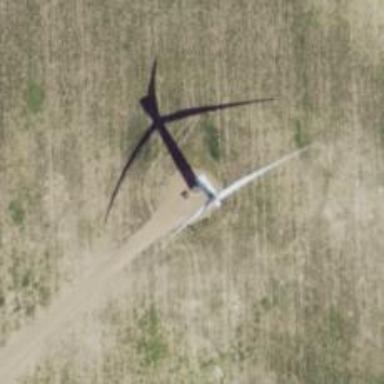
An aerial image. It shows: Wind generator powered by wind. The generator type is horizontal axis and it uses wind turbines.